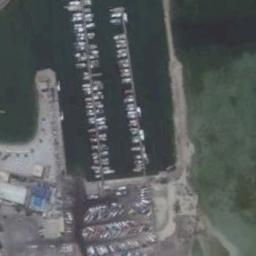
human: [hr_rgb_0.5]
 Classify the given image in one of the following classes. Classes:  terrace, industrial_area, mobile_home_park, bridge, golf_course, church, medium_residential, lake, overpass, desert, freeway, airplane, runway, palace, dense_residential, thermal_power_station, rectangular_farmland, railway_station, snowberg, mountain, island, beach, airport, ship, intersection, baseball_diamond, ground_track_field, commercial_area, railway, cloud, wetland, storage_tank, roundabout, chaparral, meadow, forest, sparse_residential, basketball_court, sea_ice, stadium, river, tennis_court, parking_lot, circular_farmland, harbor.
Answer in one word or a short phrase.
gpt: harbor